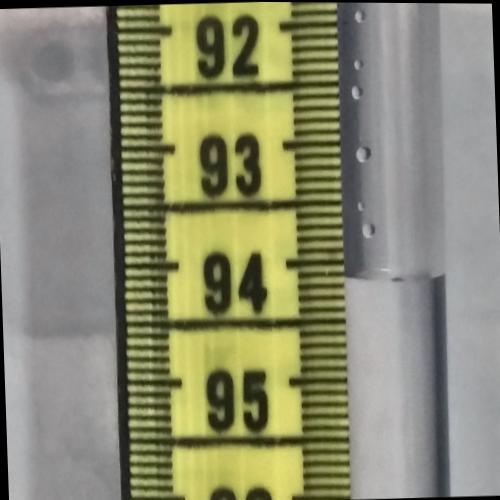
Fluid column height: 94.1 cm